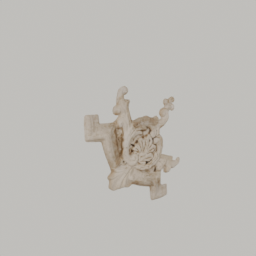
Label: decoration